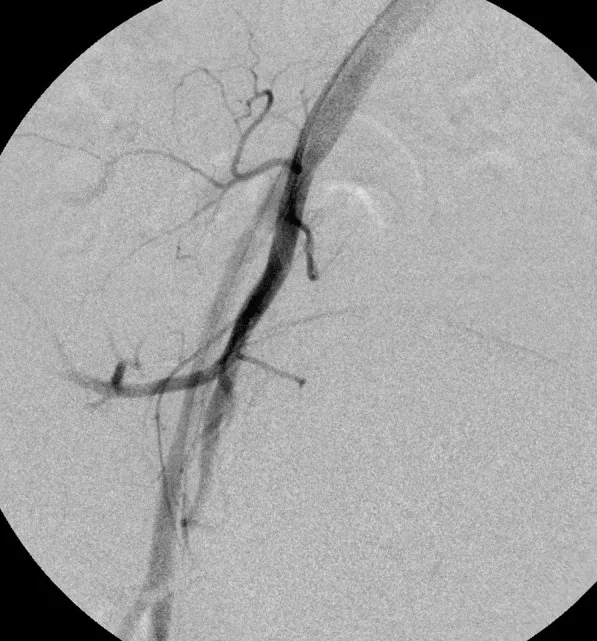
Post-embolization angiography reveals the complete obliteration of the blush.
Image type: radiology (ct)